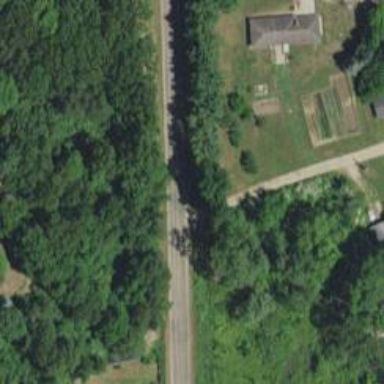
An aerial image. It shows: Tertiary road.